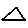
Label: triangle